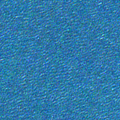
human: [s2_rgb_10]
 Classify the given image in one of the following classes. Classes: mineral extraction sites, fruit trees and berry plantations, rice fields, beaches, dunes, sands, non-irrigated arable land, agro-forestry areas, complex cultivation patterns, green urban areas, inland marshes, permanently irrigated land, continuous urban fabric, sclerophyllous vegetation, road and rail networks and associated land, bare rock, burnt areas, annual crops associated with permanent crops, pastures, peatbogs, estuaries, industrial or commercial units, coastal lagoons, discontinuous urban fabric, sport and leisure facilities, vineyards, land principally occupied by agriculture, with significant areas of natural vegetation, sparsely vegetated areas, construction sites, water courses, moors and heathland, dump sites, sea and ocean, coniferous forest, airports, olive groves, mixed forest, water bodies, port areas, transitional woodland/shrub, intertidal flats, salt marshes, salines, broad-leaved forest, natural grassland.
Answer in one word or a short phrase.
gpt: sea and ocean